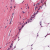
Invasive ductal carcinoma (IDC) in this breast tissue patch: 0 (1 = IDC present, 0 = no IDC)